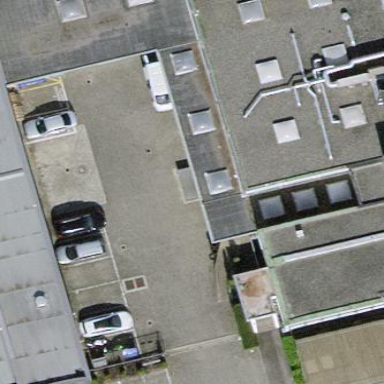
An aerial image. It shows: View of roof of building.